Current action and preconditions to check: trajectory_clear

Your task: For each precondition in the list above, predict whether it will hold at this action.

Consider the current scene as observed from the mobile robot's camera, and analyze the predicted future states of all dynamic agents (e.g., people, animals, vehicles, or any moving entities) within the NEXT SECOND.

IMPORTANT: Only answer "very likely" if you are absolutely certain—based on strong, clear evidence—that a dynamic agent will violate the precondition in the predicted future state. Do NOT answer "very likely" for unlikely, ambiguous, or low-probability risks.

Ask yourself for each precondition: Is there a high probability, with clear and convincing evidence, that the predicted future states of any dynamic agent will interfere with the predicted future state of the currently executing action within the NEXT SECOND, causing that precondition to fail?

Assess the risk level based on these predictions. Use "likely" or "very likely" if motions create a clear risk of interference.

Use "neutral" or "improbable" if agents are nearby but their predicted paths are clearly diverging or non-conflicting.

Failure Risk Categories: "very improbable", "improbable", "neutral", "likely", "very likely"

Answer Format: Output ONLY the probability_of_failure value from these categories: "very improbable", "improbable", "neutral", "likely", "very likely"

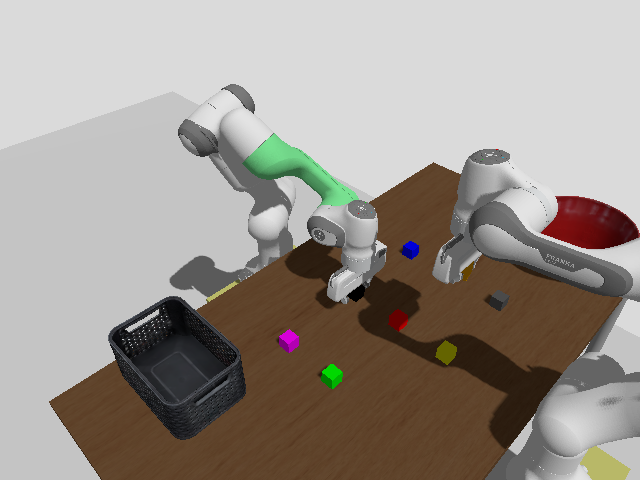

Answer: very improbable